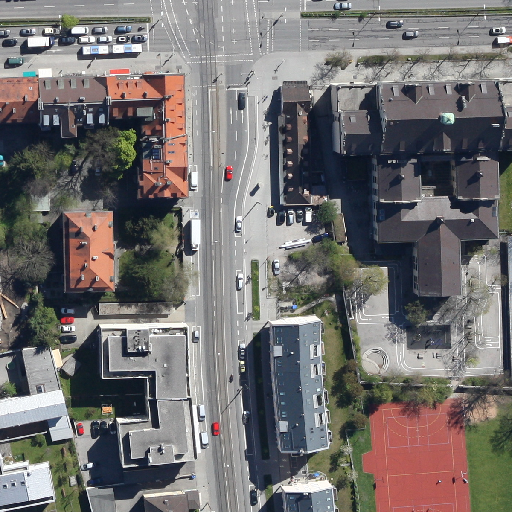
Referring expression: vehicle driving on the road